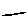
Label: line